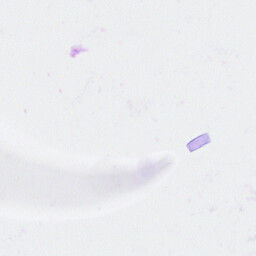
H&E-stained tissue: Breast